Question: Iam using a custom layer for drawing on my 'UIView'. And to invalidate and update the layer I need to set my view to be the delegate of my 'CALayer'. When this is done it draws my text correctly when the view receives touches the app crashes.
What I am a doing wrong?
'''
- (void) layoutSubView {
if (drawLayer == nil) {
drawLayer = [[CALayer alloc] init];
[drawLayer setDelegate:self];
[[self layer] addSublayer:drawLayer];
}
[drawLayer setFrame:[self bounds]];
[drawLayer setNeedsDisplay];
}
'''
Above is my code to setup the CALayer, and below is the overridden drawLayer method.
'''
- (void) drawLayer:(CALayer *)layer
inContext:(CGContextRef)ctx {
if (layer == drawLayer) {
UIGraphicsPushContext(ctx);
[self drawTitle:ctx];
UIGraphicsPopContext();
}
}
'''
Here is the stack.

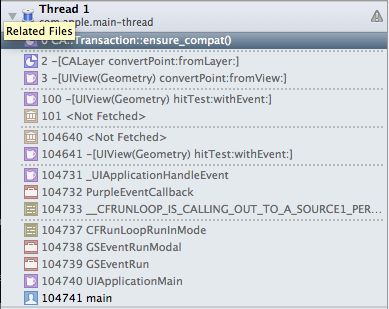
Answer: You can't use a 'UIView' object to be the delegate of a layer other than its own layer. Its stated <URL>. You will need to assign some other object as its delegate.